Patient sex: F
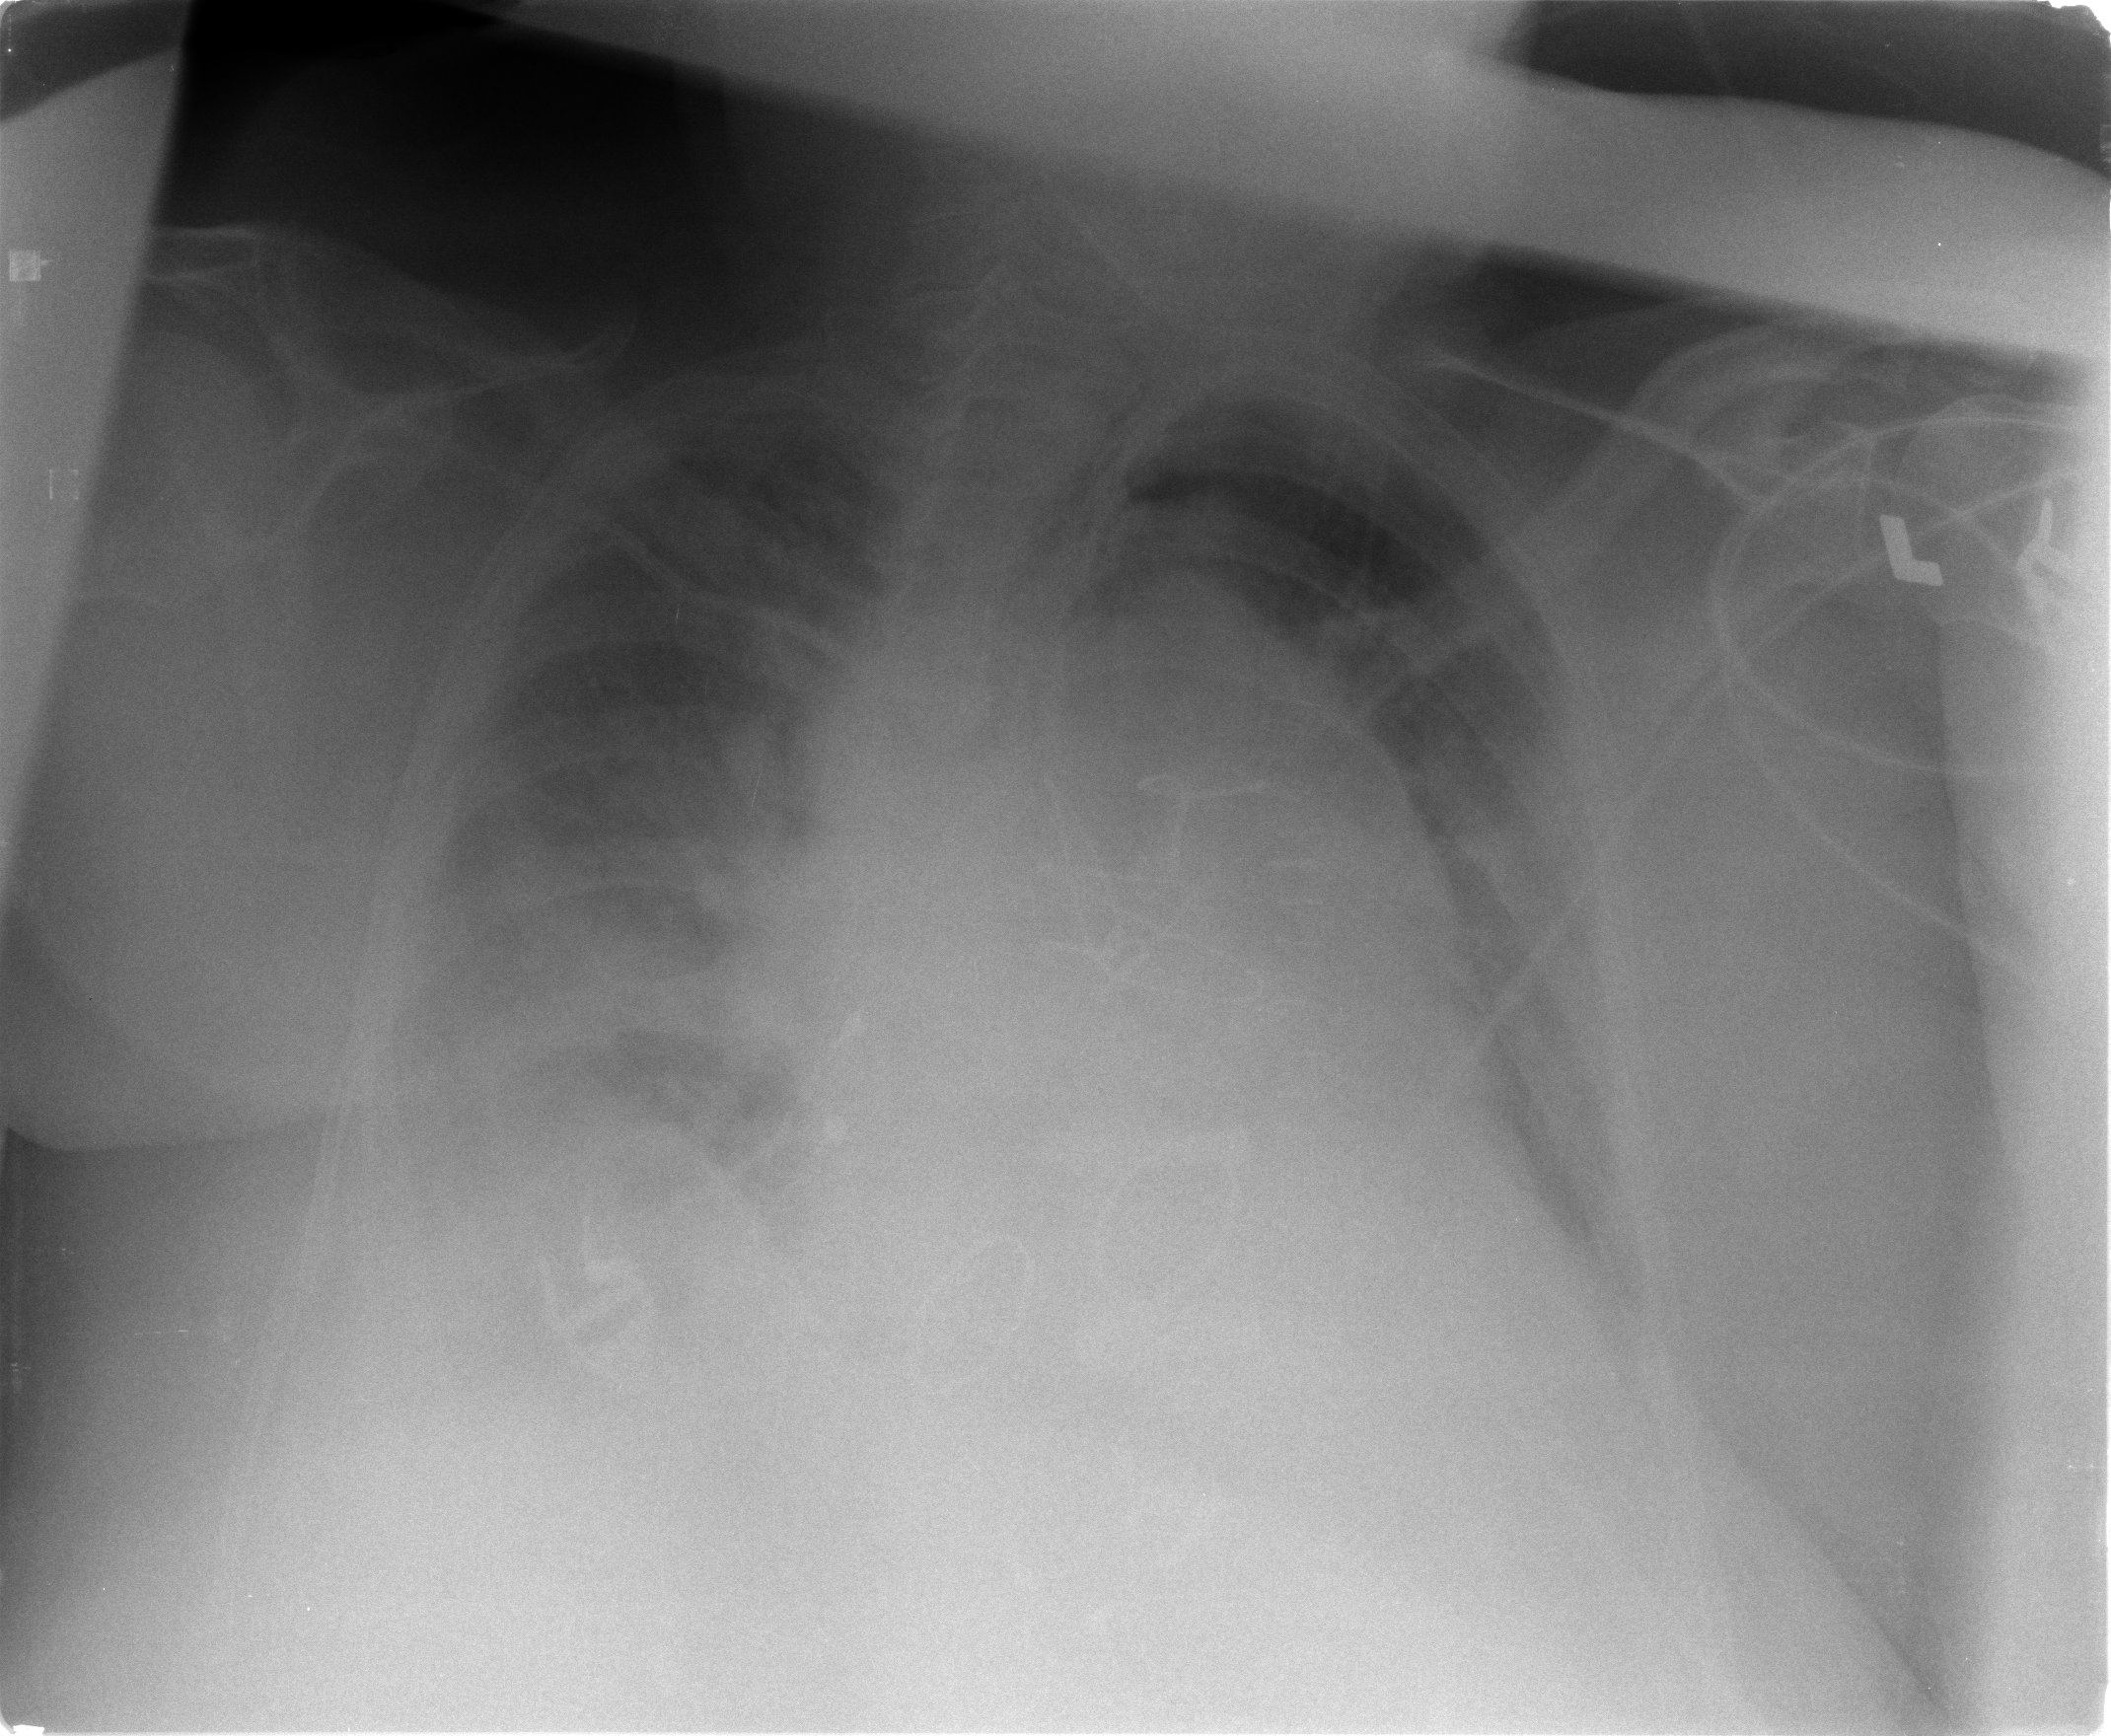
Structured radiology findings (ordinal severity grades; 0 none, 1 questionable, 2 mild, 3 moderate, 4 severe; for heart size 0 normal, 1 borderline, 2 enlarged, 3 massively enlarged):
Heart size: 3
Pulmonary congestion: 3
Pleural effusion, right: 3
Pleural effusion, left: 2
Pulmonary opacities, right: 0
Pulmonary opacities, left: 0
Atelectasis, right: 3
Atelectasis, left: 2